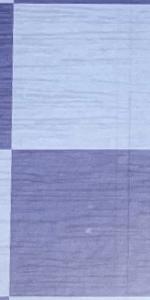
Label: Empty